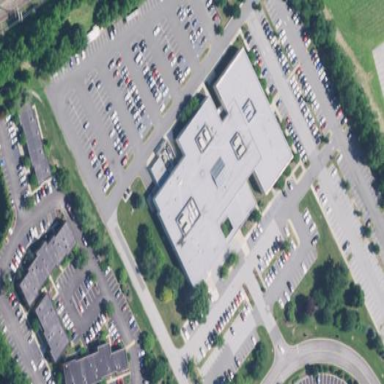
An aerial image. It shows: Clinic building.